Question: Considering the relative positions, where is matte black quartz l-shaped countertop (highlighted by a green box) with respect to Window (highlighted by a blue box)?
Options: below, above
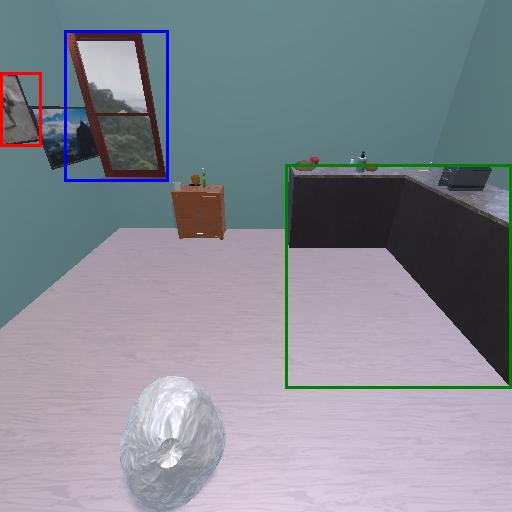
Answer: below